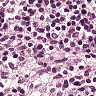
Metastatic tissue present: no